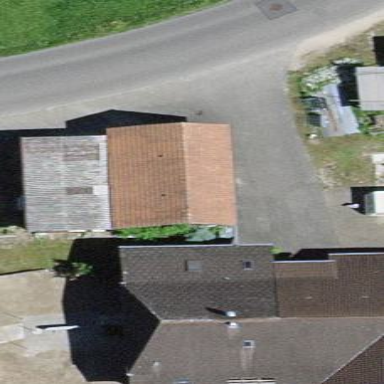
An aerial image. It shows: Barn.